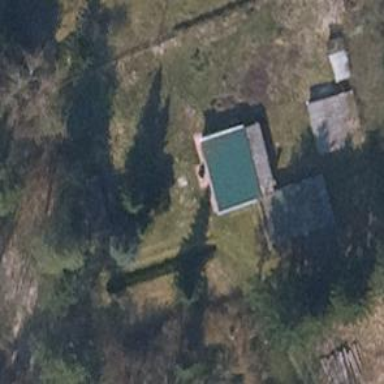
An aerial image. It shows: Simple and straightforward house.